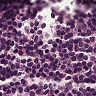
Metastatic tissue present: no